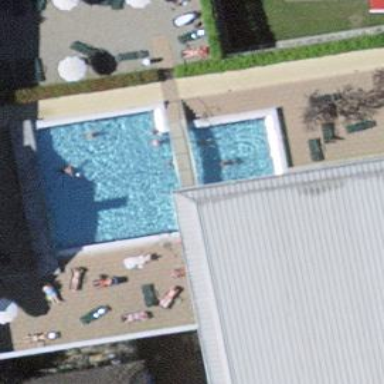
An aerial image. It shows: Swimming pool located in leisure land.